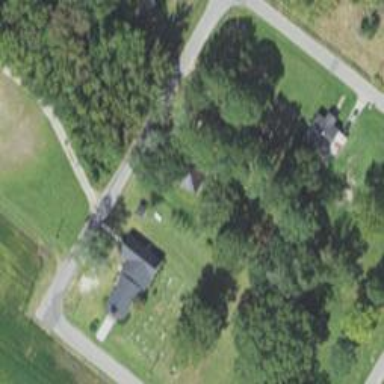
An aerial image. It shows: Driveway.